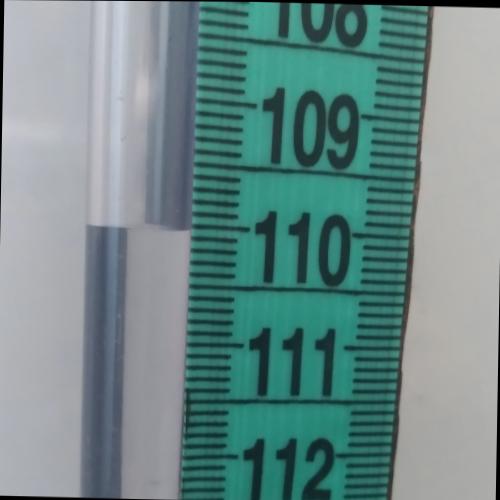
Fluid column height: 110.0 cm